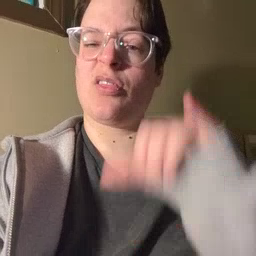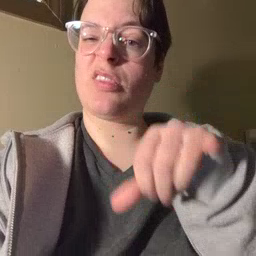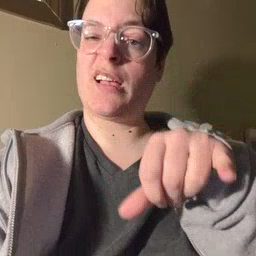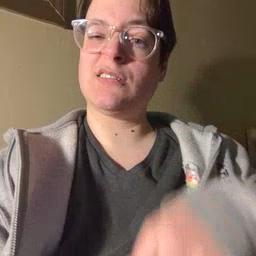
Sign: that